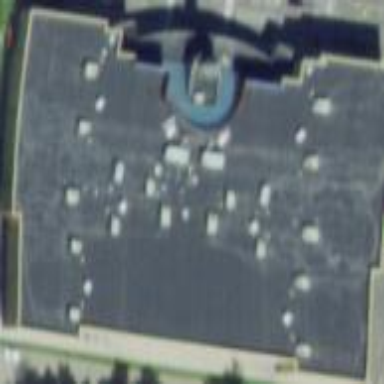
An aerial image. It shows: Cinema building.